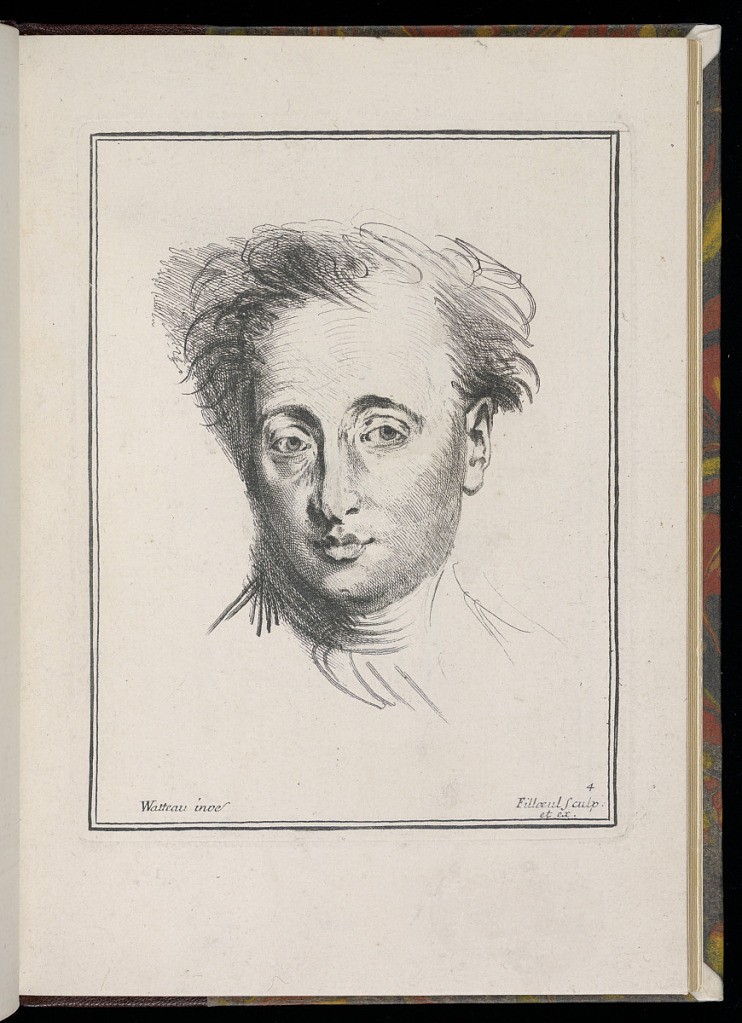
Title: Study of a Man's Head
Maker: Antoine Watteau, French, 1684–1721
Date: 1734
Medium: Etching on laid paper
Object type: Print
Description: Study of a man's head after A. Watteau. The man looks towards the viewer, his hair is natural and unruly with strands turning into sketchy lines. The plate is numbered and signed.